Field crop: maize
Growth stage: 2
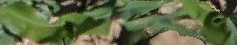
Species: maize